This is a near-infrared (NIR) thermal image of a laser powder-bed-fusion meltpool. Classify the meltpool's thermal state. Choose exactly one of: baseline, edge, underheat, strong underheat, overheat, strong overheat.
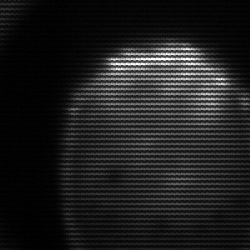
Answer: edge